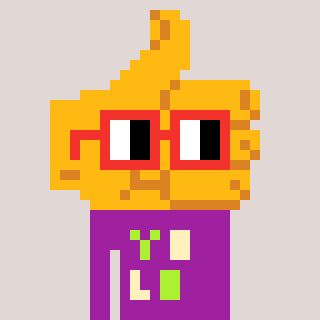
a pixel art character with square red glasses, a thumbsup-shaped head and a magenta-colored body on a warm background